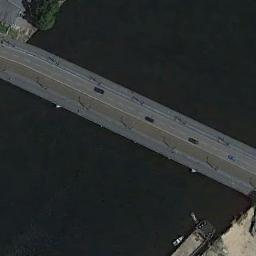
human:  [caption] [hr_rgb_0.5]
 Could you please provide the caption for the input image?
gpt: There is a bridge over the river next to a boat .

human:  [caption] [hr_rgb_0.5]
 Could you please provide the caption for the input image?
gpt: A bridge connects the land on both sides of the deep blue river  There are many cars on the bridge .

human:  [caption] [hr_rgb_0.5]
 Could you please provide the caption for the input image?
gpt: The bridge made a turn as it approached the shore and the water under the bridge is clear .

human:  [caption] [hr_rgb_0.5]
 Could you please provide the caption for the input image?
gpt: A bridge built on a dark blue river and some cars on the bridge .

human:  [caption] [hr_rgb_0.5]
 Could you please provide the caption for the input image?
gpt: There are many cars on the bridge .